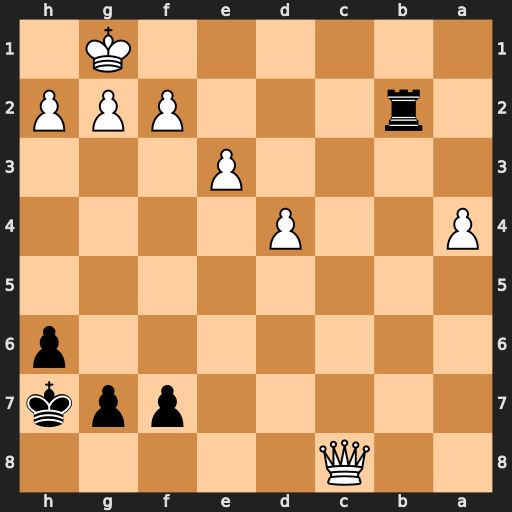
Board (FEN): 2Q5/5ppk/7p/8/P2P4/4P3/1r3PPP/6K1
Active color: b
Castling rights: -
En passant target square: -
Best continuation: Rb1+ Qc1 Rxc1#